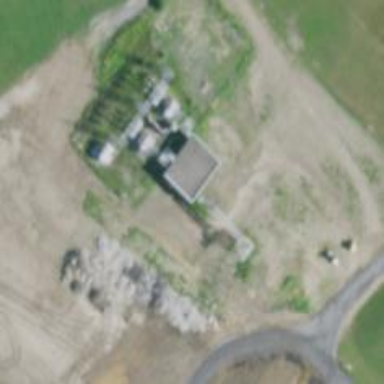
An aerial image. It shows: Power substation.